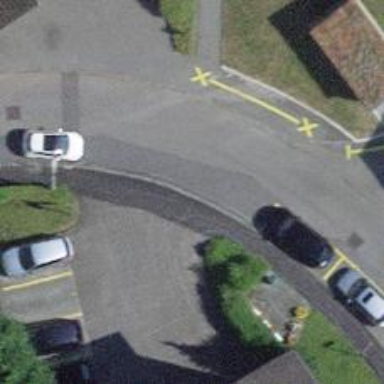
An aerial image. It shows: Kerb serving as barrier.